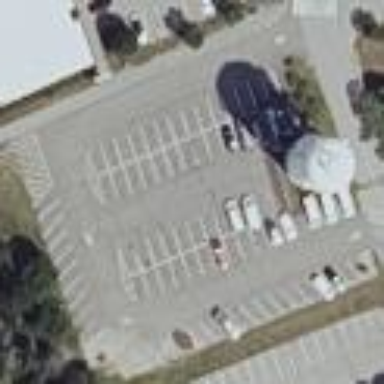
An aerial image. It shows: Parking area.